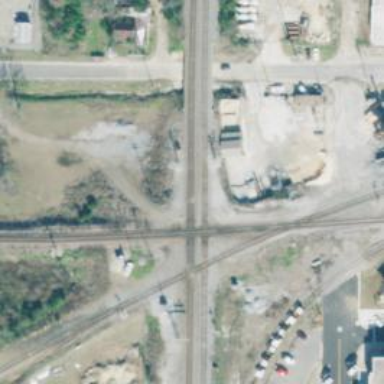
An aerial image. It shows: Railway signal.